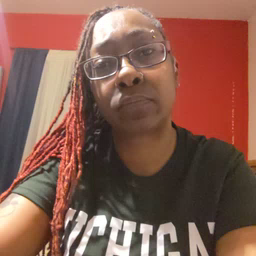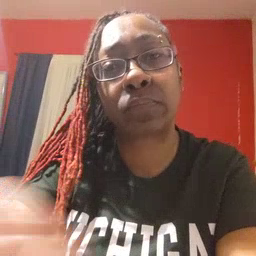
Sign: night